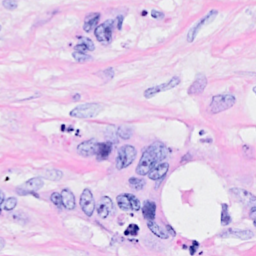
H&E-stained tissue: Breast